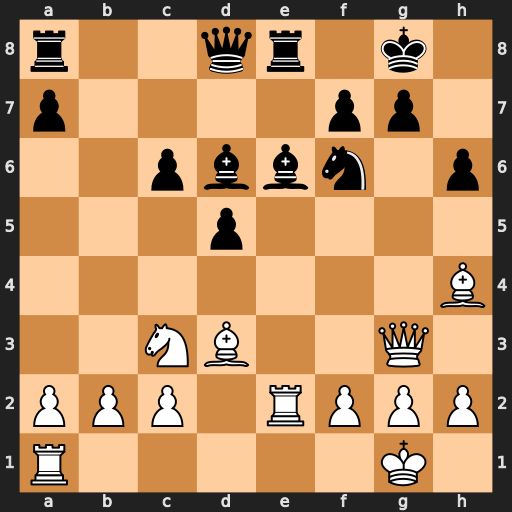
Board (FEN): r2qr1k1/p4pp1/2pbbn1p/3p4/7B/2NB2Q1/PPP1RPPP/R5K1
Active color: w
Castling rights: -
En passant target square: -
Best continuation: Bxf6 Bxg3 Bxd8